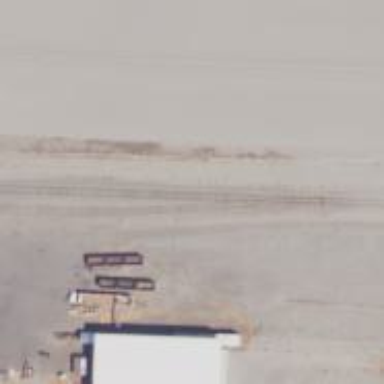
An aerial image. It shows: Rail spur service.